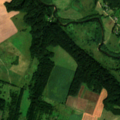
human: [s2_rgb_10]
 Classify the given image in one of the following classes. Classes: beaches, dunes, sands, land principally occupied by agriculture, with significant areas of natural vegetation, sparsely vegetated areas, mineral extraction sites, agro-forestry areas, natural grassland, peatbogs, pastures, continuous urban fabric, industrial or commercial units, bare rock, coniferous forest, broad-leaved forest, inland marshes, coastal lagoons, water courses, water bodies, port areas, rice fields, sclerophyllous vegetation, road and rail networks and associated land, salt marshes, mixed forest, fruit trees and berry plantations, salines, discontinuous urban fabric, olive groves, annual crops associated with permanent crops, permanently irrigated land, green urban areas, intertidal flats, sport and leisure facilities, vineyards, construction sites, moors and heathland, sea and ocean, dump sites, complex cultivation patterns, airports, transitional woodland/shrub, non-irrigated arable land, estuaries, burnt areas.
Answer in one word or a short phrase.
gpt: non-irrigated arable land, pastures, land principally occupied by agriculture, with significant areas of natural vegetation, broad-leaved forest, transitional woodland/shrub